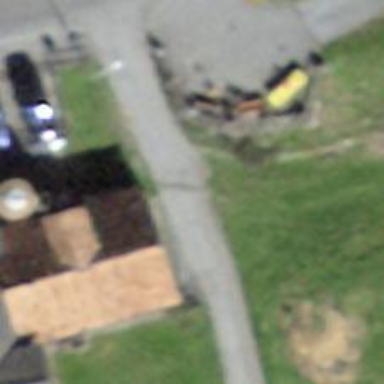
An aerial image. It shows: Rural barn.